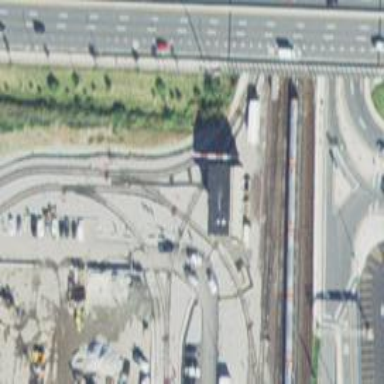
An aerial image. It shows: Electrified rail service yard.